Interaction volume radius: 5 \u00c5
Interaction volume height: 25 \u00c5
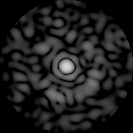
Disorder parameter: 0.8542